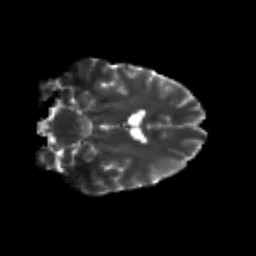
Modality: T2w
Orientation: coronal
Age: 24
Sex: male
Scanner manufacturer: siemens
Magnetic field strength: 3 T
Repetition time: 3.5 s
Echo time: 0.104 s